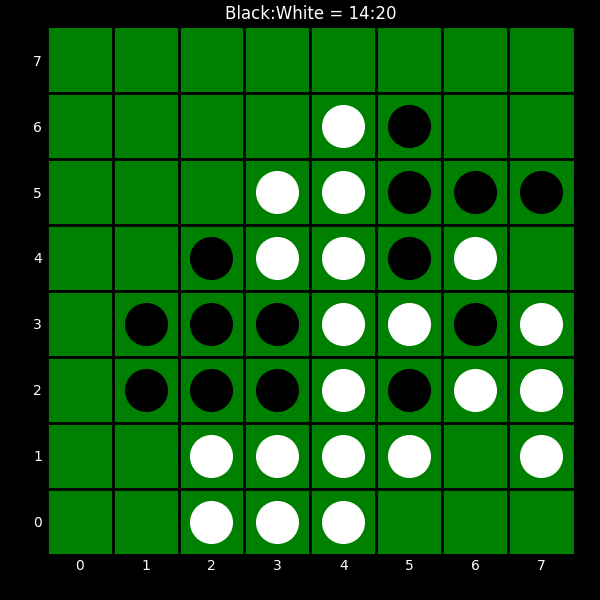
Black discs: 14
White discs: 20